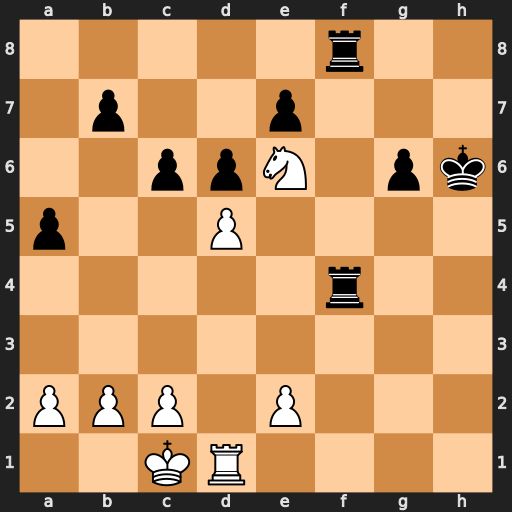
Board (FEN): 5r2/1p2p3/2ppN1pk/p2P4/5r2/8/PPP1P3/2KR4
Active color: w
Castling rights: -
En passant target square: -
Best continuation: Rh1+ Rh4 Rxh4#